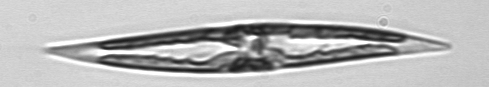
Label: Pleurosigma